Question: I'm trying to get the org-mode face for TODO's to be the same size as the heading the TODO is within. This currently works for the face used for tags, as shown in this screenshot.

Using describe-face, the face for tags and the face for TODOs appear identical. Any idea why the TODO face is displayed at a completely different size?
'''
Face: org-todo (sample) (customize this face)
Documentation:
Face for TODO keywords.
Defined in 'org-faces.el'.
Family: unspecified
Foundry: unspecified
Width: unspecified
Height: unspecified
Weight: unspecified
Slant: unspecified
Foreground: #dc752f
DistantForeground: unspecified
Background: unspecified
Underline: unspecified
Overline: unspecified
Strike-through: unspecified
Box: unspecified
Inverse: unspecified
Stipple: unspecified
Font: unspecified
Fontset: unspecified
Inherit: nil
'''
'''
Face: org-agenda-structure (sample) (customize this face)
Documentation:
Face used in agenda for captions and dates.
Defined in 'org-faces.el'.
Family: unspecified
Foundry: unspecified
Width: unspecified
Height: unspecified
Weight: unspecified
Slant: unspecified
Foreground: #c56ec3
DistantForeground: unspecified
Background: unspecified
Underline: unspecified
Overline: unspecified
Strike-through: unspecified
Box: unspecified
Inverse: unspecified
Stipple: unspecified
Font: unspecified
Fontset: unspecified
Inherit: nil
'''
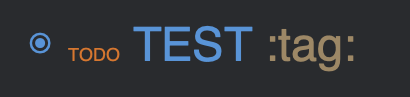
Answer: I think the font sizes in headings will be fixed in org 9.5 thanks to the <URL>.